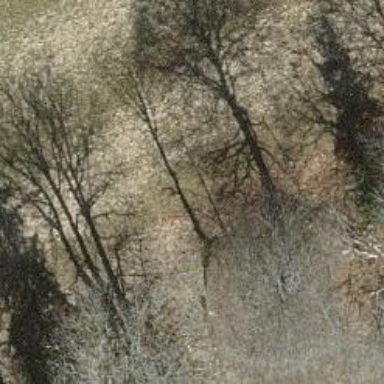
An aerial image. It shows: Beautiful tree in nature.